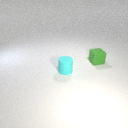
small cyan rubber cylinder in front of small green rubber cube